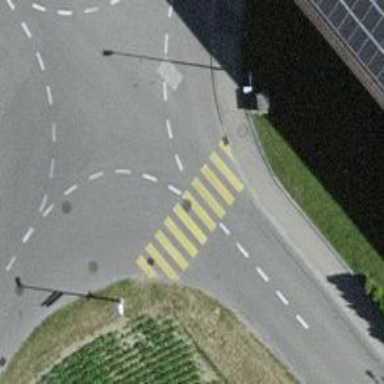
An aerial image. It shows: Crossing road.